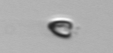
Label: Pyramimonas